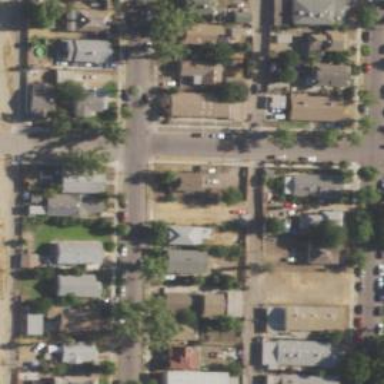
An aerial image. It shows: Alley classified as service road.